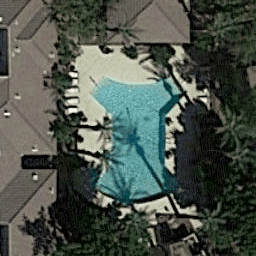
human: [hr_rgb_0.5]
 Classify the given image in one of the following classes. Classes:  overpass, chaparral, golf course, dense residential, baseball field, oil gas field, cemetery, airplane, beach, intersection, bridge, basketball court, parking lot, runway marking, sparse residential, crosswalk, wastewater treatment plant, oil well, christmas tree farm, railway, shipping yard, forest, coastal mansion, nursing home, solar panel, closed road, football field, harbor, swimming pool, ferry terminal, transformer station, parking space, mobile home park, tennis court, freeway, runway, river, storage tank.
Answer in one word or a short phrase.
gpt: swimming pool